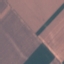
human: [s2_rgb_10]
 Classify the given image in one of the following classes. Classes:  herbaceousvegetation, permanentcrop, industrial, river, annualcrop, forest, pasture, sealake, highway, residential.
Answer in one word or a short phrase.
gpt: AnnualCrop